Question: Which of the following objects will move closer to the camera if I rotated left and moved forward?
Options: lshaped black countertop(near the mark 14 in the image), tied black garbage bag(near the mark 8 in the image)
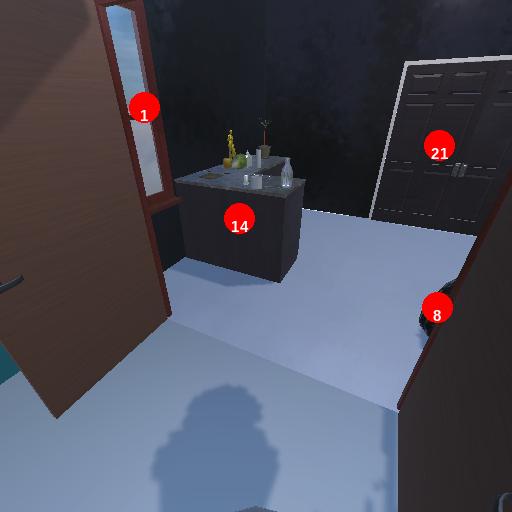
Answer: lshaped black countertop(near the mark 14 in the image)